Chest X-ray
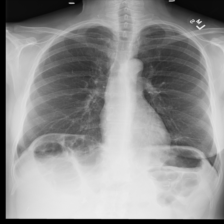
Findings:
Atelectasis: negative
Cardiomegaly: negative
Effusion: negative
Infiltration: negative
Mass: negative
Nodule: negative
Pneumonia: negative
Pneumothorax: negative
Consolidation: negative
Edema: negative
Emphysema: negative
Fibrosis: negative
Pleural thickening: negative
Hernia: negative